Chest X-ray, AP view. Patient: 71 years old, sex M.
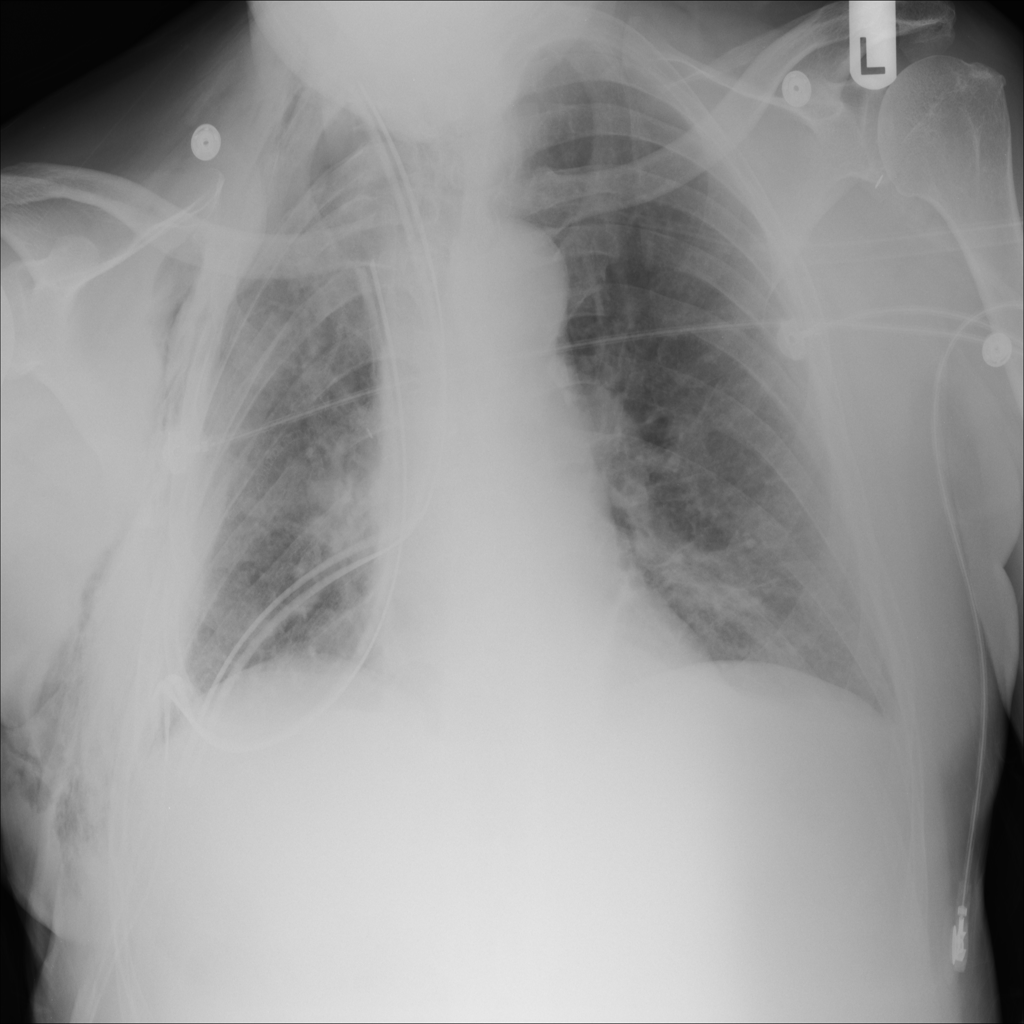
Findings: Emphysema, Pneumothorax